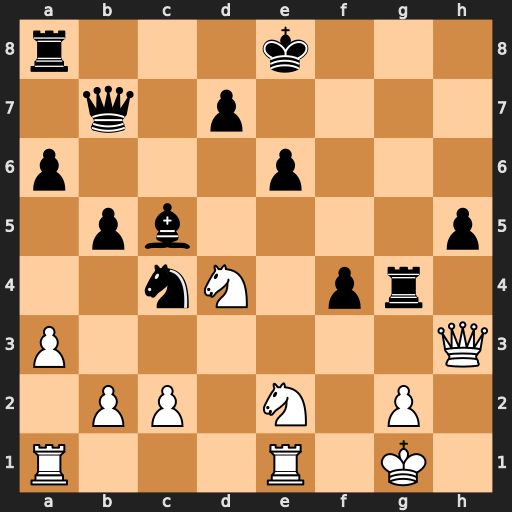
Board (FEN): r3k3/1q1p4/p3p3/1pb4p/2nN1pr1/P6Q/1PP1N1P1/R3R1K1
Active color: w
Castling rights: q
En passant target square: -
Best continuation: Qxh5+ Kd8 Qxg4